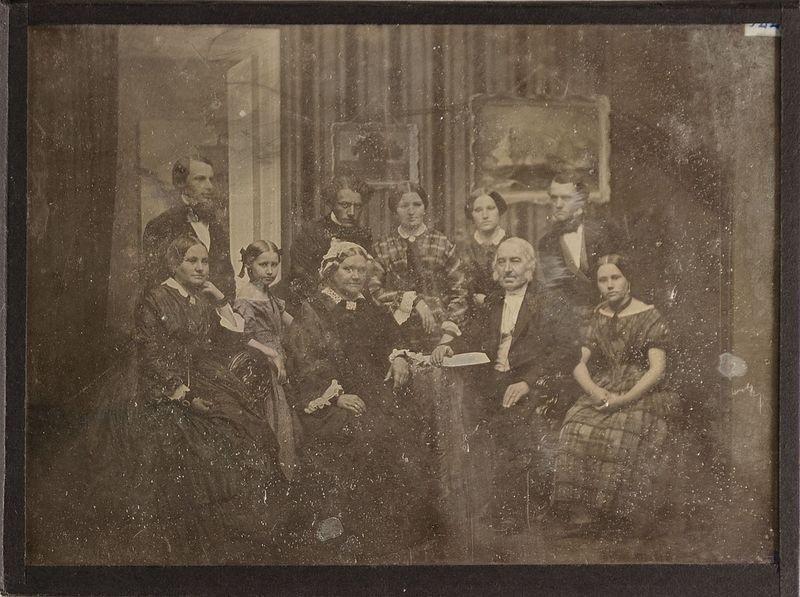
Titel: Die Familie des Kaufmanns Heinrich Fixsen (1790-1873) und seiner Frau Marie, geb. Bartels (1804-1876) aus St. Petersburg
Standort: Hamburg
Institution: Museum für Kunst und Gewerbe Hamburg
Schlagwörter: gruppenportrait, figur, eltern, familie, kind, person, kinder, foto, fotografie, photographie, photo, verwandtschaft, kinderbild, lichtbild, daguerreotypie, abstammung, historische, kinderdarstellung, bildwerke, angewandte und bildende kunst, hessische systematik, persönlichkeit, porträtfotografie, porträtphotographie, gruppenporträt